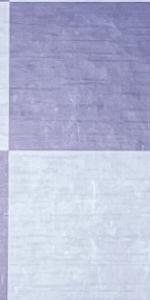
Label: Empty